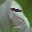
Label: 5